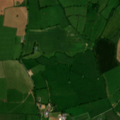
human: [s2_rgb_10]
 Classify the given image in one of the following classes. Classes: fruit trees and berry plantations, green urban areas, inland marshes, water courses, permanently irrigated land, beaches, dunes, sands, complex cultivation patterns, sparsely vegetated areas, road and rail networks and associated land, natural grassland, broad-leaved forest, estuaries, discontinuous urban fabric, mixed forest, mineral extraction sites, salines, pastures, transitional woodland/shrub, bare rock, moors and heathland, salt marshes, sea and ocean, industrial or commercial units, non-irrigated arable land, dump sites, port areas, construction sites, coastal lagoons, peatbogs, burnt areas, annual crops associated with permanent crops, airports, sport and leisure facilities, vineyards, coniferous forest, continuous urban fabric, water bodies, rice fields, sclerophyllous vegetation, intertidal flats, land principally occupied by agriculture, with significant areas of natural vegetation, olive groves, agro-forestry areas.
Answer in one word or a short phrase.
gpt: non-irrigated arable land, pastures